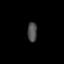
Tissue: lung
Cell type: Myeloid cells
Senescence score: 0.5567
Nuclear area (px): 184
Mean DAPI intensity: 77.082